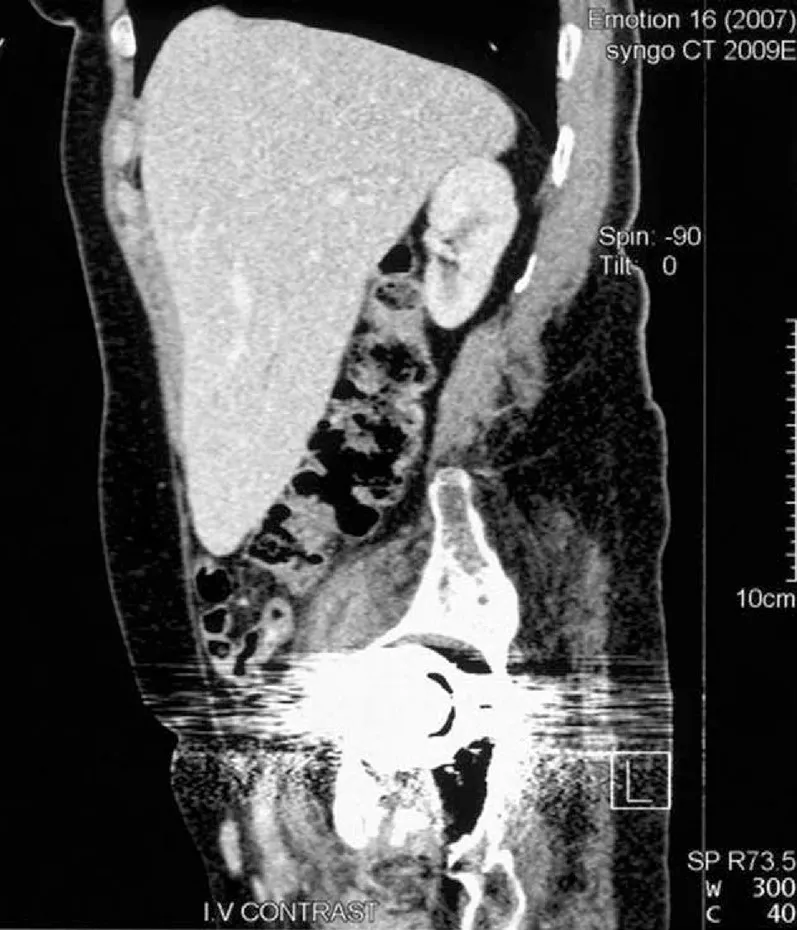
Downward elongation of the liver, ending inferior to the iliac crest.
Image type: radiology (ct)